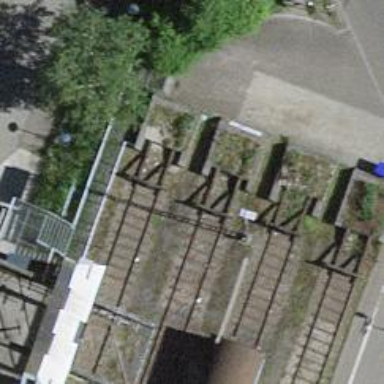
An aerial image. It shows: Railway buffer stop.